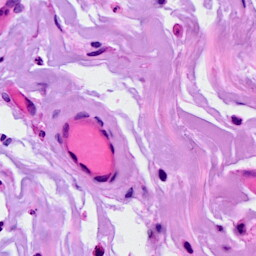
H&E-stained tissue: Breast